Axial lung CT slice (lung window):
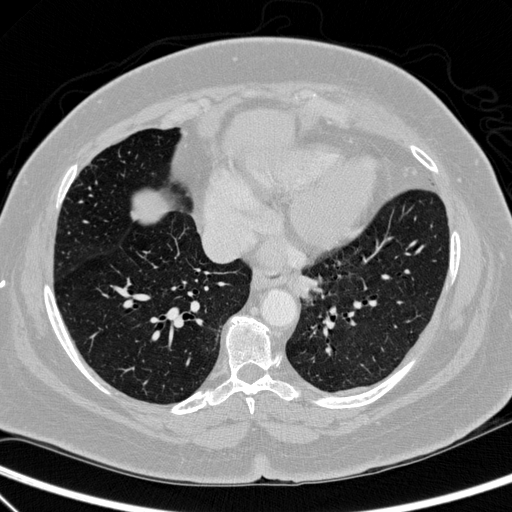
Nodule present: no